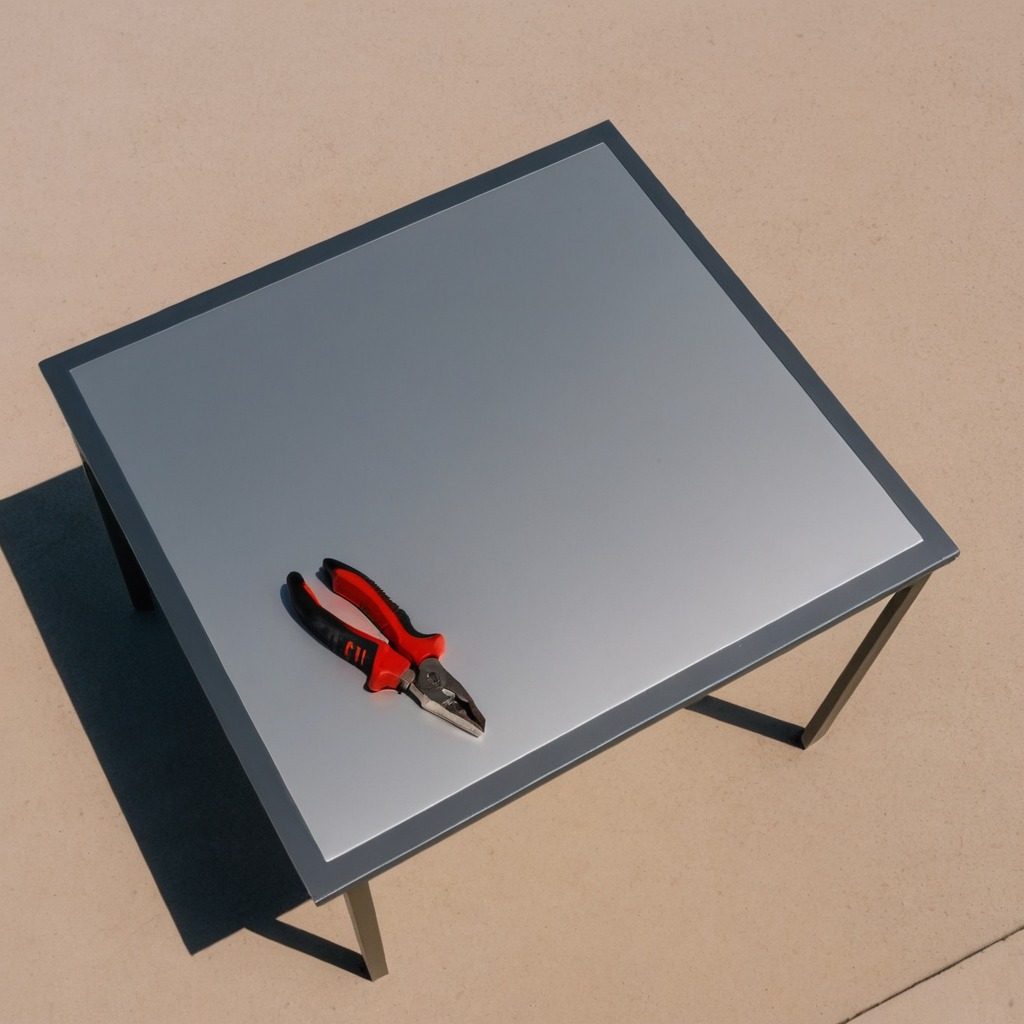
A plier is lying on the table.